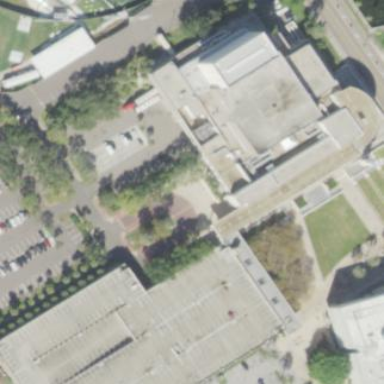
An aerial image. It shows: View of roof of building.